Question: My problem is, when i turn on a setting in the developer options to see view bounds, i can see that the orange "20" text wraps much larger space than it is requried. (top and bottom)
I tried to set: 'android:includeFontPadding="false"' but it is just simple push up the content, leaving a big empty space bottom of the text's container.
How can i remove the extra space?

XML:
'''
<LinearLayout
android:id="@+id/topDash"
android:layout_width="180dp"
android:layout_height="180dp"
android:layout_alignParentTop="true"
android:layout_centerHorizontal="true"
android:background="@drawable/circle_gray"
android:orientation="vertical" >
<TextView
android:id="@+id/RobotoTextView02"
android:layout_width="wrap_content"
android:layout_height="wrap_content"
android:layout_gravity="center"
android:text="@string/sog_C"
android:textColor="@color/blue_medium"
android:textSize="20sp" />
<TextView
android:id="@+id/RobotoTextView01"
android:layout_width="wrap_content"
android:layout_height="wrap_content"
android:layout_gravity="center"
android:gravity="center"
android:text="20"
android:textColor="@color/orange"
android:textSize="100sp" />
<TextView
android:id="@+id/robotoTextView1"
android:layout_width="wrap_content"
android:layout_height="wrap_content"
android:layout_gravity="center"
android:text="KM/H"
android:textColor="@color/gray_darker"
android:textSize="24sp" />
</LinearLayout>
'''
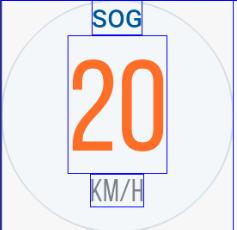
Answer: Very nice question. I'm not sure that it possible to do it only in XML and without setting any hard coded value for scrollY property, but I implemented a small custom class without hard coded values, which you can use without any modifications in other places. In such situations 'onMeasure' method always come to help :) I use default font here. If you use different typeface, call 'textPaint.setTypeface()' and set it before 'textPaint.getTextBounds' statement.
'''
public class CustomTextView extends TextView {
private int newWidth;
private int newHeight;
public CustomTextView(Context context) {
super(context);
}
public CustomTextView(Context context, AttributeSet attrs) {
super(context, attrs);
}
public CustomTextView(Context context, AttributeSet attrs, int defStyleAttr) {
super(context, attrs, defStyleAttr);
}
@Override
protected void onMeasure(int widthMeasureSpec, int heightMeasureSpec) {
if(newHeight == 0) {
Rect textBounds = new Rect();
Paint textPaint = new Paint();
textPaint.setTextSize(getTextSize());
textPaint.getTextBounds(getText().toString(), 0, getText().length(), textBounds);
int descent = (int) textPaint.descent();
newWidth = textBounds.width();
newHeight = textBounds.height() - 2 * descent;
setScrollY(descent);
}
setMeasuredDimension(newWidth, newHeight);
}
}
'''
But this solution is only good for numbers, why only for numbers, because of descent, and that's why we cant remove that extra space ony inside the XML, it is a font property